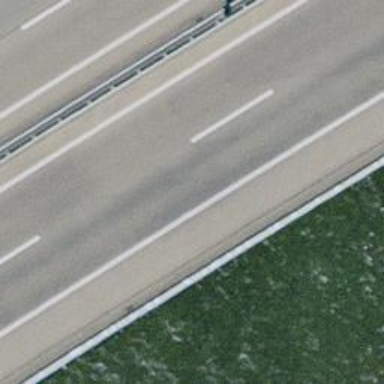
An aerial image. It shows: Motorway bridge with asphalt surface.